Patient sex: M
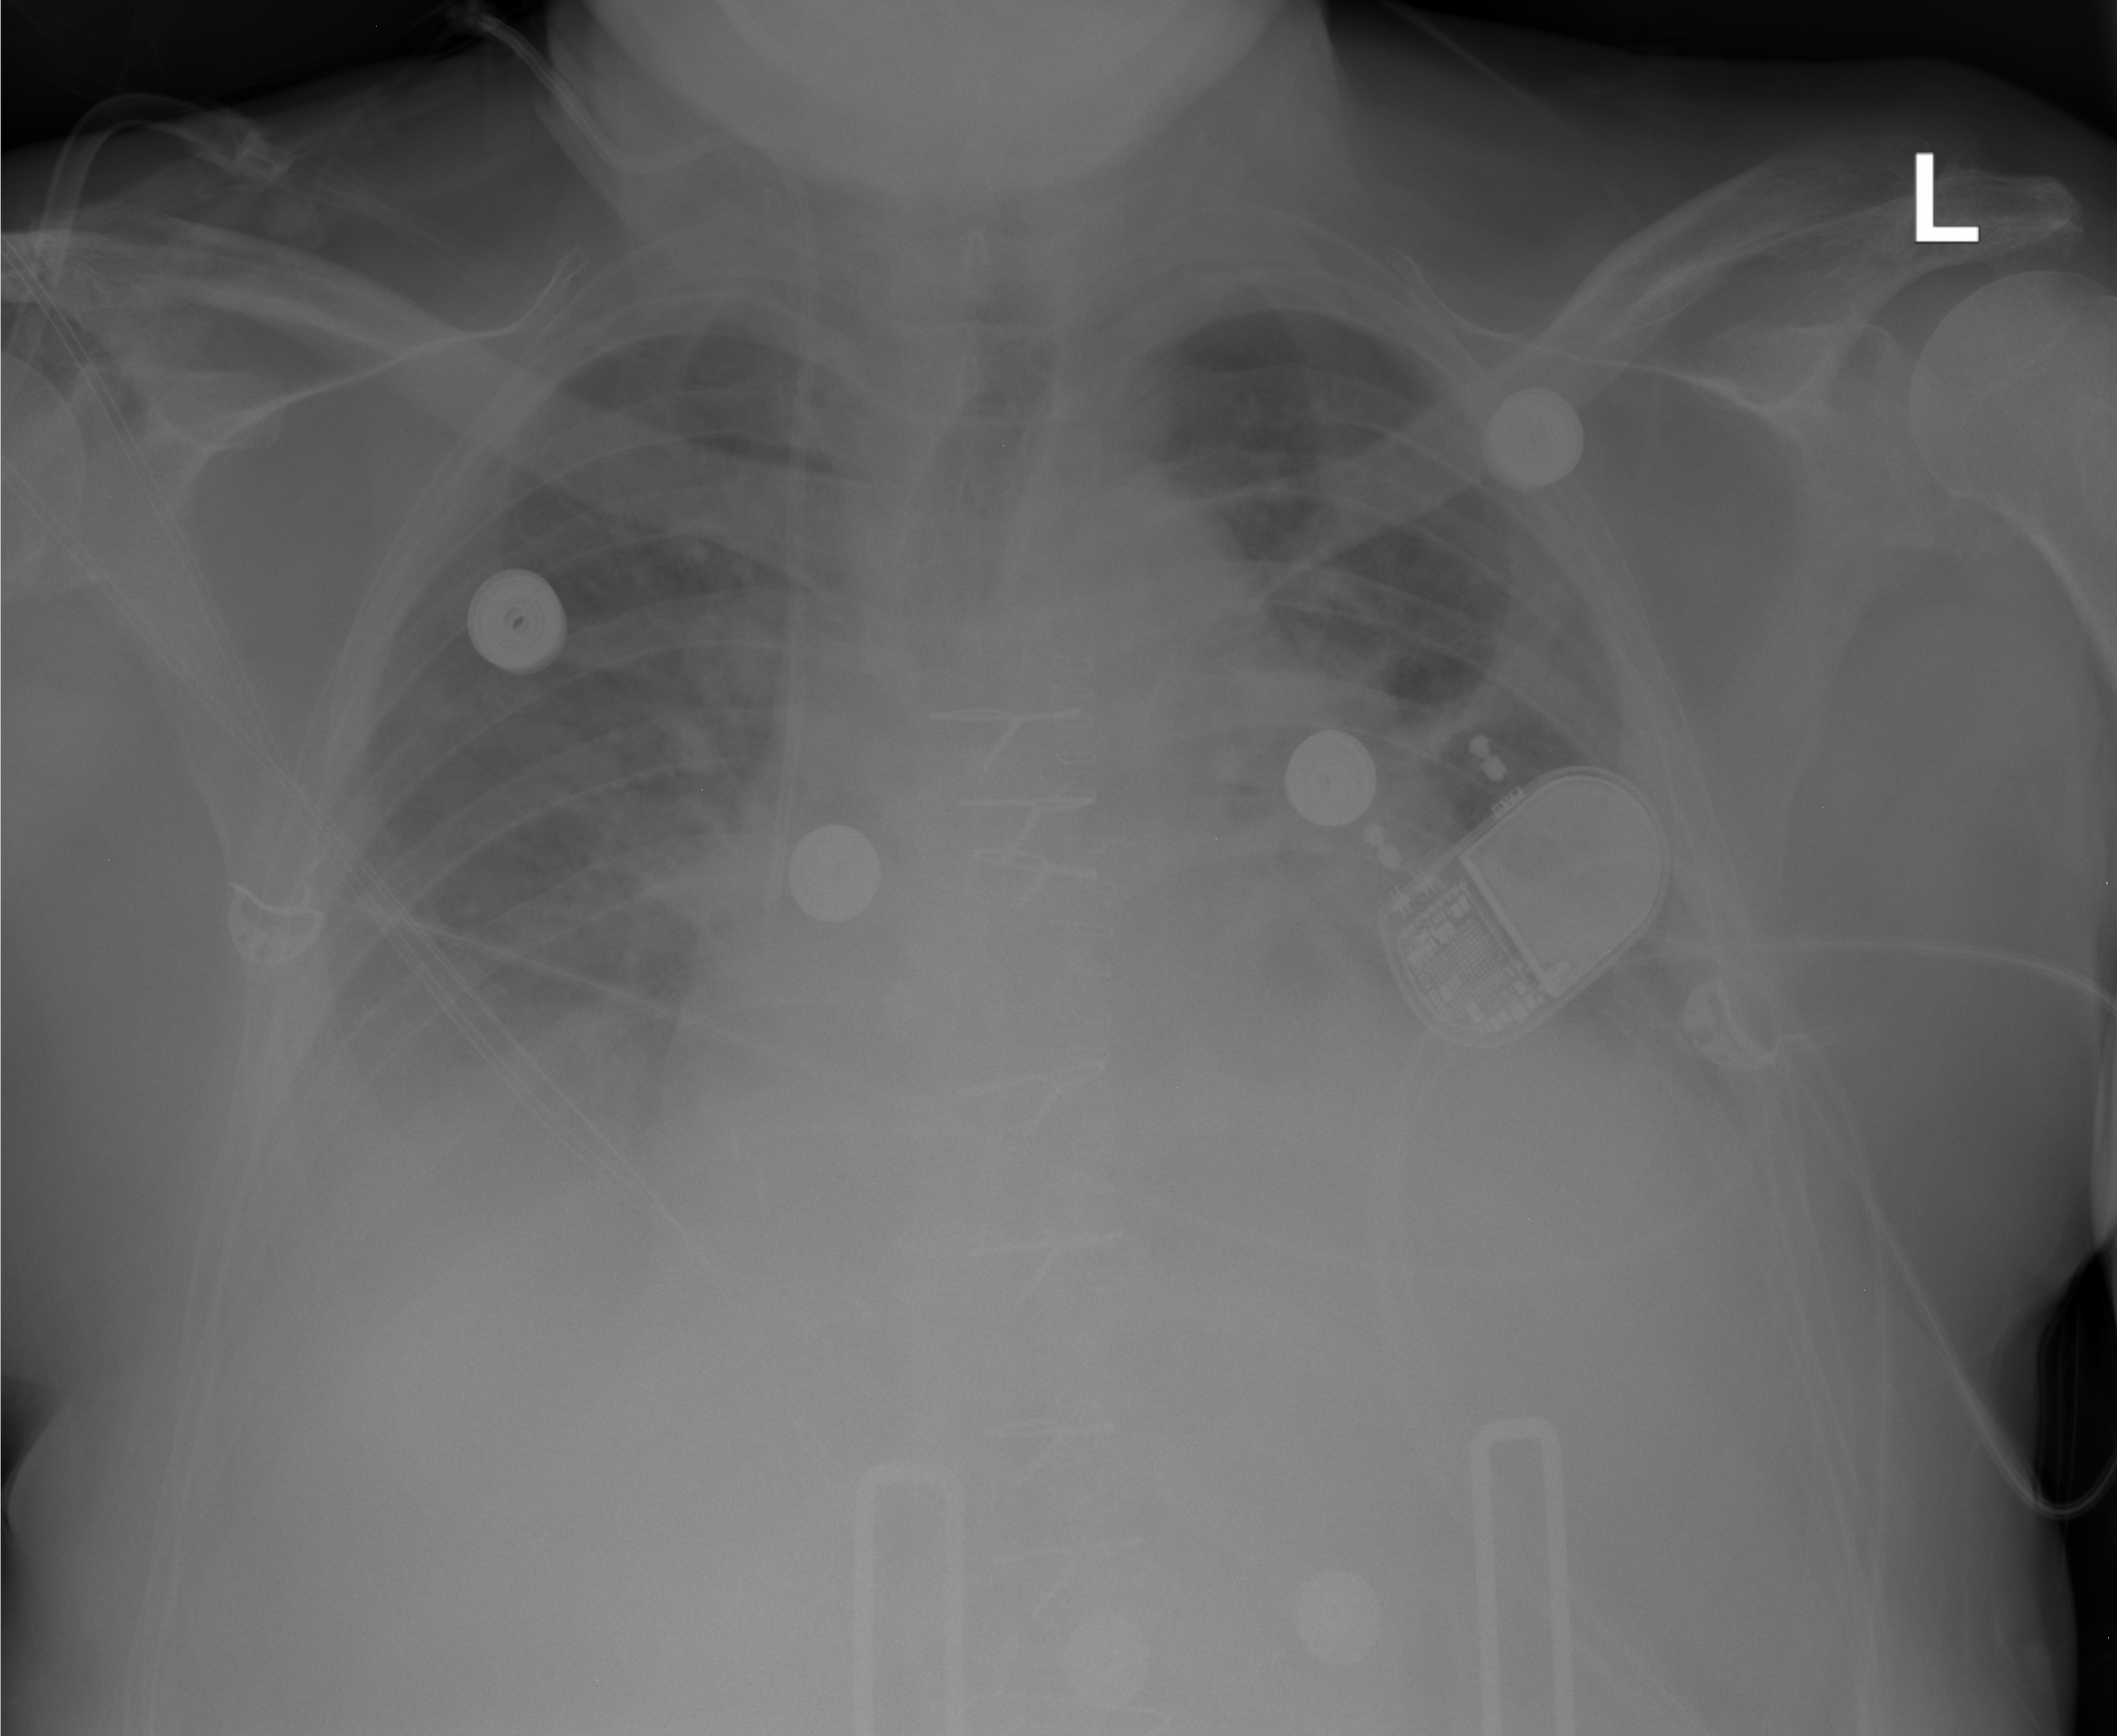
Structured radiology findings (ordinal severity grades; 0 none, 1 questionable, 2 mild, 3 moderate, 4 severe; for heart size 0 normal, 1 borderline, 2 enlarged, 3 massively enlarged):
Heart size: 3
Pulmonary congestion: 2
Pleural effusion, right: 2
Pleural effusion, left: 2
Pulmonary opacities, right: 0
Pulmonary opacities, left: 0
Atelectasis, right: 2
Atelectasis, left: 2